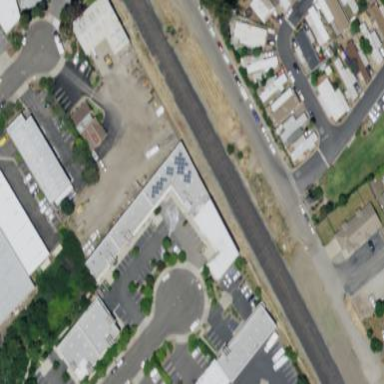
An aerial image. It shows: Commercial building.